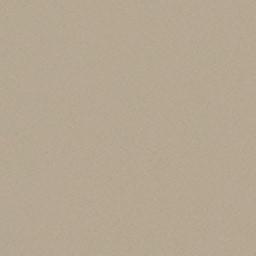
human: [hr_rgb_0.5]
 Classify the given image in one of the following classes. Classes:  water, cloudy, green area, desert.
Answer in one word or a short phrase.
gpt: desert